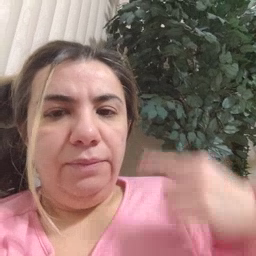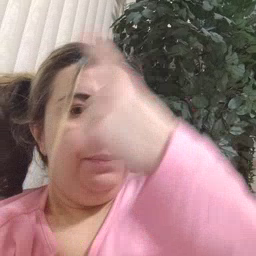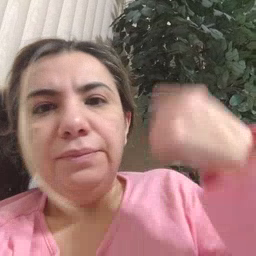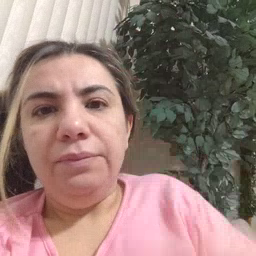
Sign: look